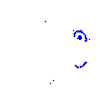
Particle: proton